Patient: sex F, age 58
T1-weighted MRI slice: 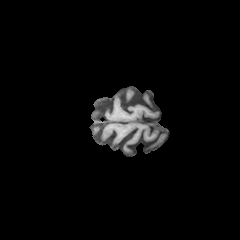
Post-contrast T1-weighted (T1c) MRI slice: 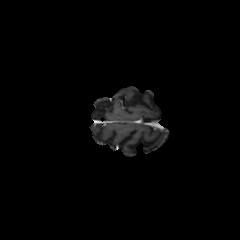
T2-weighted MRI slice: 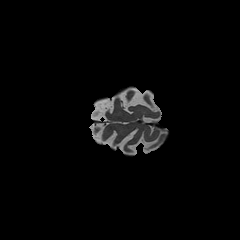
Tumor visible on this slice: no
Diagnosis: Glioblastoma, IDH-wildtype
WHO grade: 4